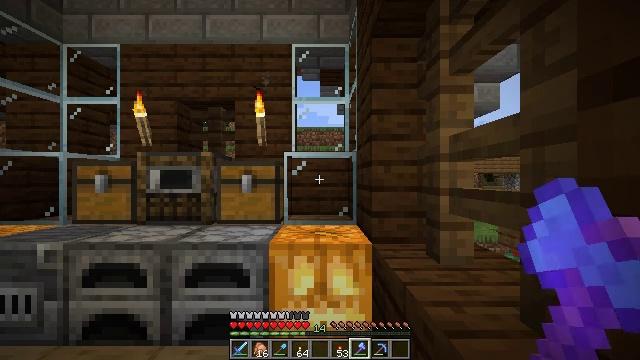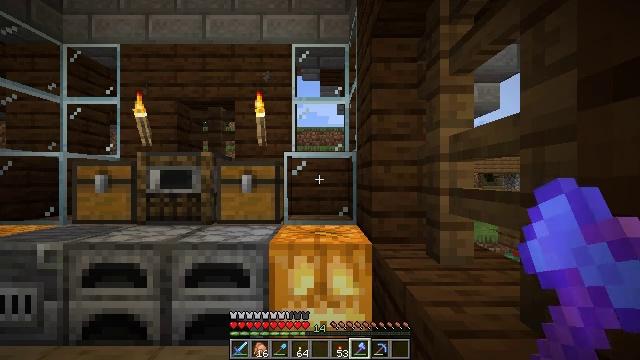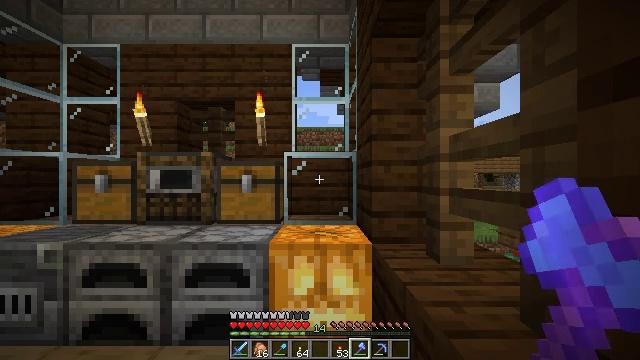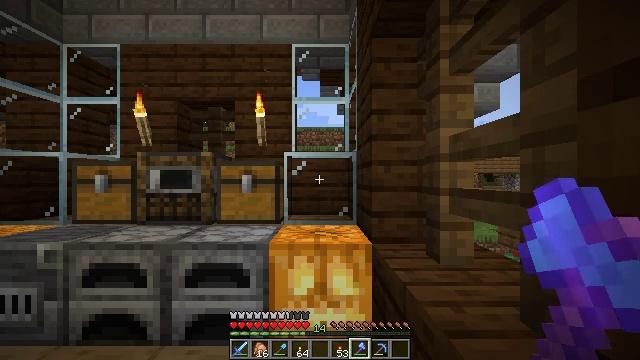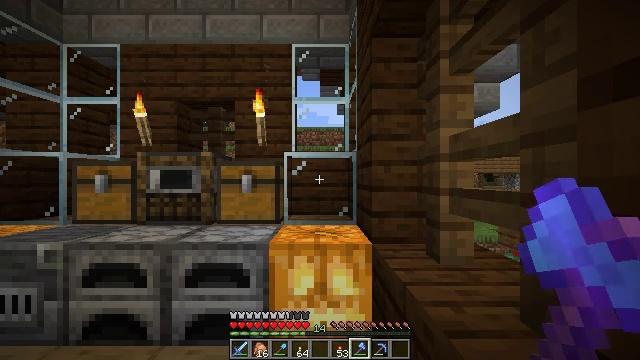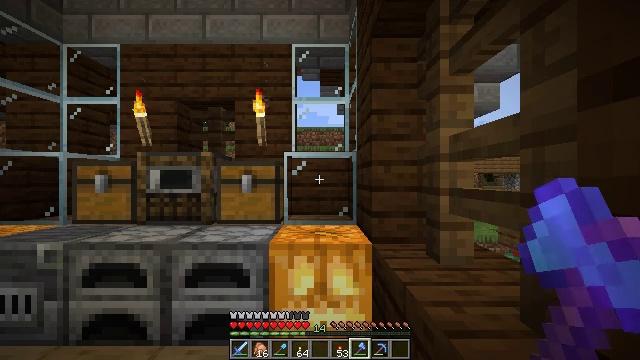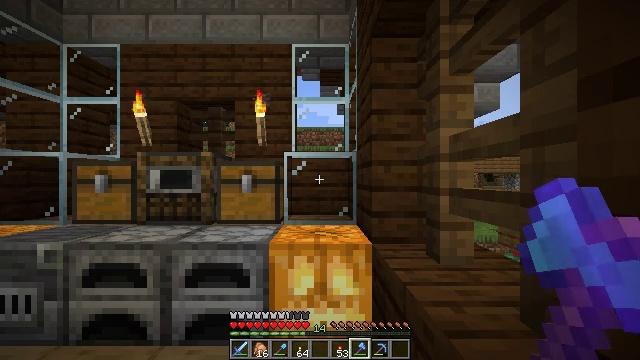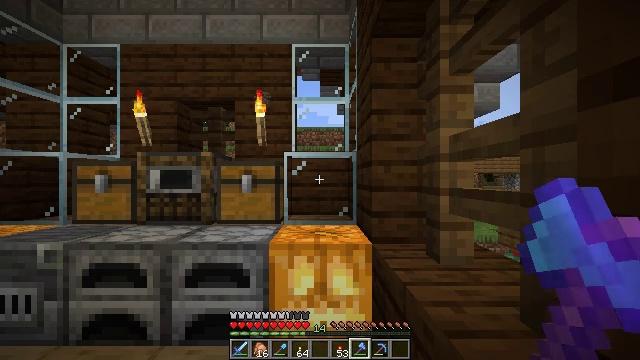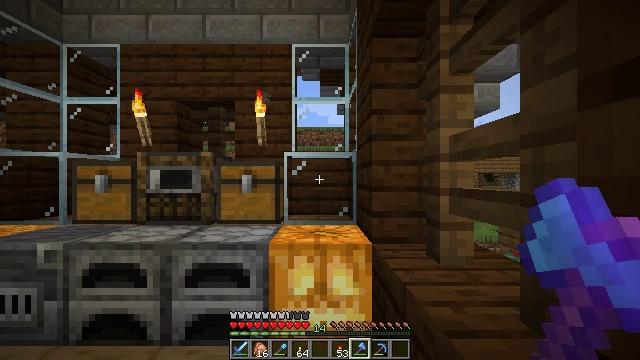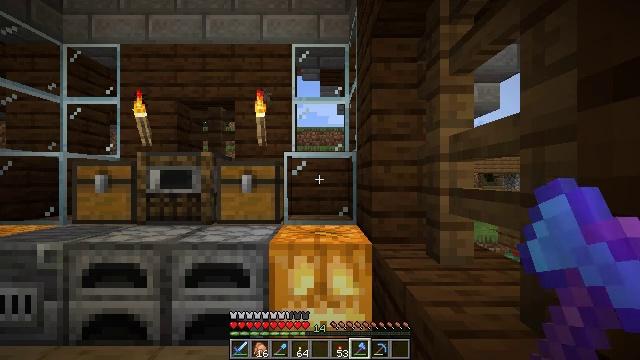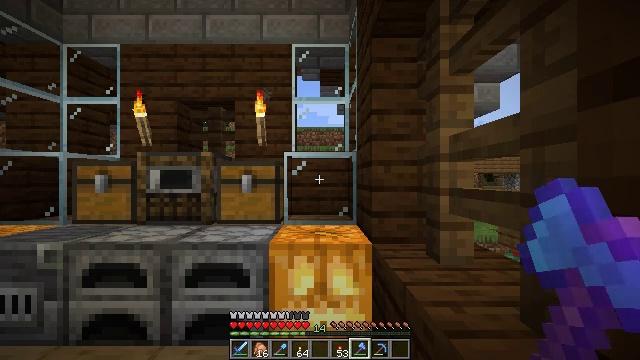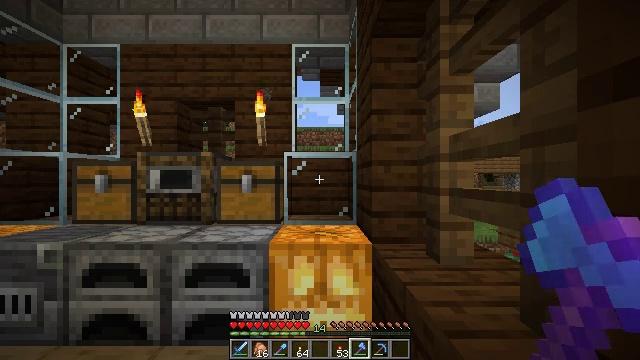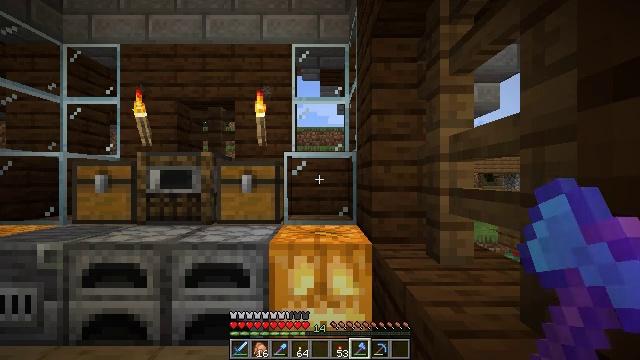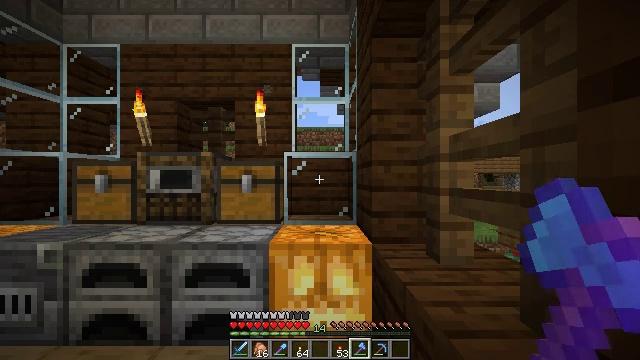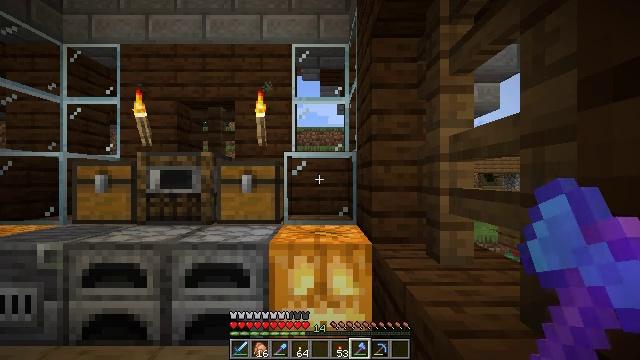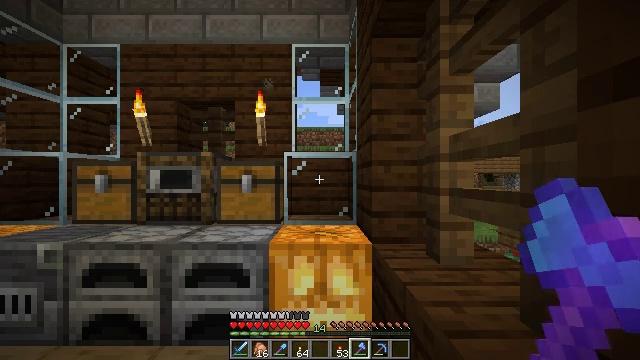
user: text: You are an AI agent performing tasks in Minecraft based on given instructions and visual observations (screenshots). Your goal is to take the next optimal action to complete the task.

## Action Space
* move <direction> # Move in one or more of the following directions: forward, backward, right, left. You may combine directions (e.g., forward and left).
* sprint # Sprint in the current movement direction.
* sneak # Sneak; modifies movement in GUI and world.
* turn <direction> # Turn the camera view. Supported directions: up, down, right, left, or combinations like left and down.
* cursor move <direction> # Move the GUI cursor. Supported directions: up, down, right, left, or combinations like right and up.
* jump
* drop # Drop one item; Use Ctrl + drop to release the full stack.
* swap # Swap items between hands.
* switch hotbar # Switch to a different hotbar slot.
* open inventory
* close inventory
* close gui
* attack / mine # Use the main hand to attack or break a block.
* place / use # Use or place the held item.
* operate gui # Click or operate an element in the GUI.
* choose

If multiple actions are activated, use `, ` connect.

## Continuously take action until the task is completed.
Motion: motion action
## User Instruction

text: Put wool and dye in a crafting table to craft a brown bed.
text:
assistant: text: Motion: no_op
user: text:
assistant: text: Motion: no_op
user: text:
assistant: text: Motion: no_op
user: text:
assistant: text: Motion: no_op
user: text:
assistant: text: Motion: no_op
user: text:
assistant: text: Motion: no_op
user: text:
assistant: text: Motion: no_op
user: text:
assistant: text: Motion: no_op
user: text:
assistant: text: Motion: no_op
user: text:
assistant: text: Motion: no_op
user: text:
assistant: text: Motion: no_op
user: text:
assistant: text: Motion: no_op
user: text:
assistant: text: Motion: no_op
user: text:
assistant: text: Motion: no_op
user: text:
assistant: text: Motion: no_op
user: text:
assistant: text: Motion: no_op
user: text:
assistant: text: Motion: no_op
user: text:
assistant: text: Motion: no_op
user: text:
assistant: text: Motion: no_op
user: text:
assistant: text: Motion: no_op
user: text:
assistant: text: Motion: no_op
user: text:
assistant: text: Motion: no_op
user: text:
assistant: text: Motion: no_op
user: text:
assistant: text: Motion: no_op
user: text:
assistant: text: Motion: no_op
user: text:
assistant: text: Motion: no_op
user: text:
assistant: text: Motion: no_op
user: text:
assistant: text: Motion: no_op
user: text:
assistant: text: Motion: no_op
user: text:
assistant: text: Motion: no_op